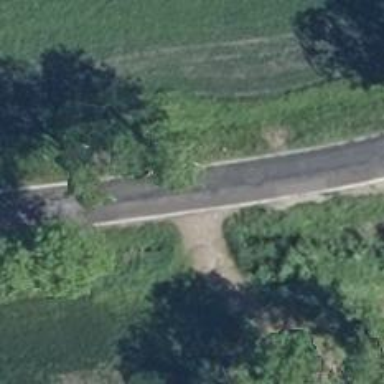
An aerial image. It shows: Secondary road with asphalt surface.